Aerial crown-view tile of a tropical tree (Barro Colorado Island, Panama), acquired 20250217:
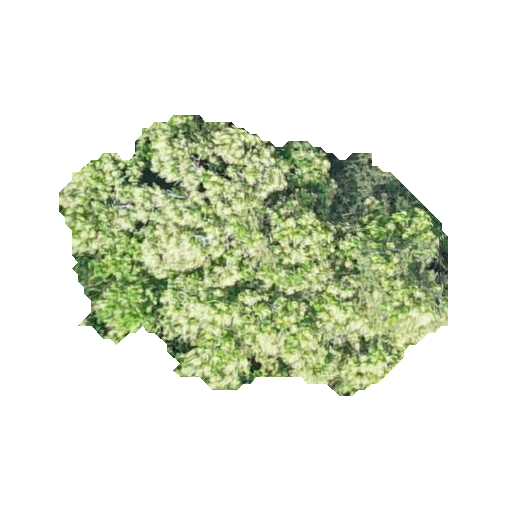
Species: Anacardium excelsum
GBIF accepted scientific name: Anacardium excelsum
Crown area: 115.422 m²